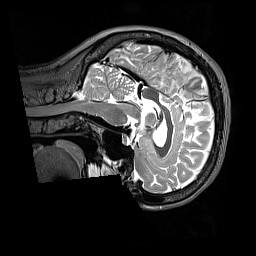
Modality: T2w
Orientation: sagittal
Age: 53
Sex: female
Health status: healthy
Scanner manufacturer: siemens
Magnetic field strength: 3 T
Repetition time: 3.2 s
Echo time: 0.568 s